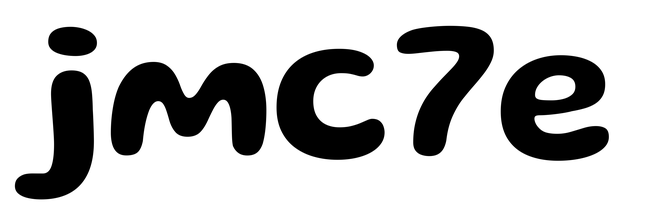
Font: Gluten_SemiBold